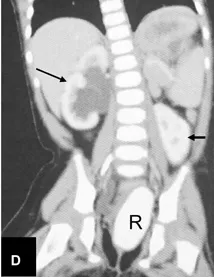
First case: Eighteen-month-old girl with cloaca. Computed tomography (CT) scan of abdomen and pelvis following contrast injection in vagina and rectum: sagittal, axial, coronal, and three-dimensional (3D) reconstruction (
B
-
E
, respectively). Urinary bladder (UB); hemi-vagina (V); rectum (R); first sacral vertebra (*). Note: the presence of longitudinal vaginal septum between 2 hemi-vaginas (
C
and
E
); hydronephrotic right kidney (long black arrow in
D
), and ectopic (low position) left kidney (short black arrow in
D.
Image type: radiology (ct)